Interaction volume radius: 10 \u00c5
Interaction volume height: 15 \u00c5
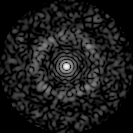
Disorder parameter: 0.8243